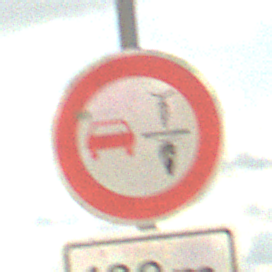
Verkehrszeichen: VerbotUeberholenEinspurigeFahrzeuge
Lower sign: Entfernungsangaben1
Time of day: Midday
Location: Outdoor (Beach)
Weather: PartlyCloudy
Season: NotSpecified
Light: Natural